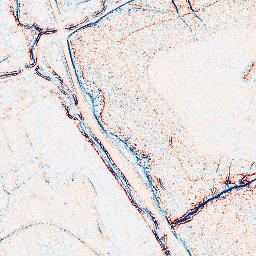
Category: edge_preserving
Decomposition family: anisotropic_diffusion
Decomposition parameters: iterations: 5
kappa: 50
gamma: 0.1
Upsampling method: quintic
Upsampling parameters: scale: 8
Upsampling scale: 8